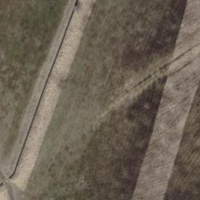
EUNIS habitat code: 16
Species observed at this site:
Pholidoptera griseoaptera
Ruspolia nitidula